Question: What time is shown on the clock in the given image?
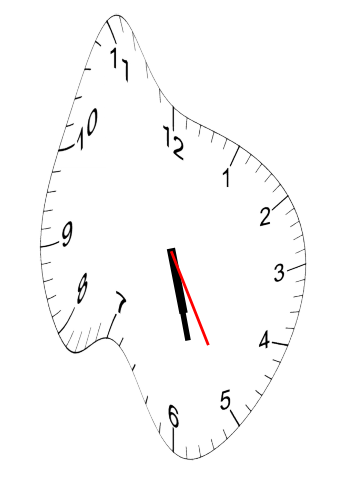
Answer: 05:27:25